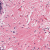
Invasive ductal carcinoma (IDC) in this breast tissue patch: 0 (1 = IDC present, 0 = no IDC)